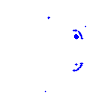
Particle: electron